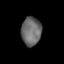
Tissue: lung
Cell type: Epithelial cells
Senescence score: 0.1867
Nuclear area (px): 558
Mean DAPI intensity: 106.039